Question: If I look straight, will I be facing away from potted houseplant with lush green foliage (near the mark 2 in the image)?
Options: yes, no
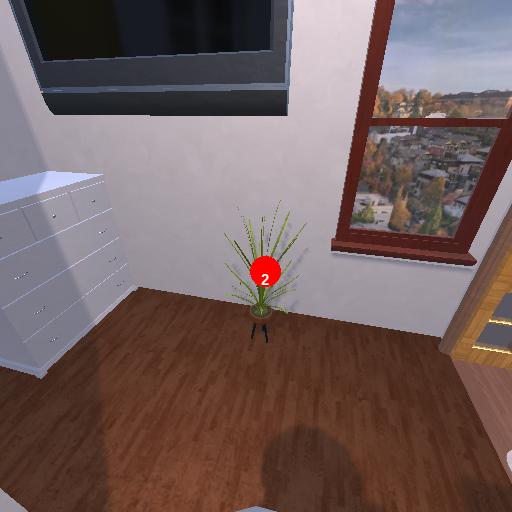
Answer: yes